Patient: sex F, age 57
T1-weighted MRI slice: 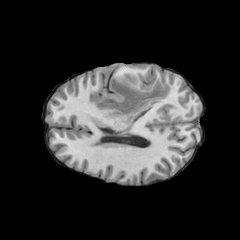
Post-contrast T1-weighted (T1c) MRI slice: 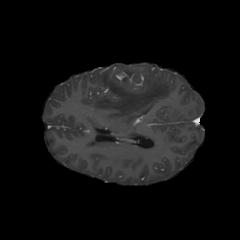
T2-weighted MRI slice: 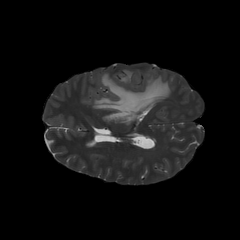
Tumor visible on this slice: yes
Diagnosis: Glioblastoma, IDH-wildtype
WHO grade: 4